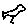
Label: bird